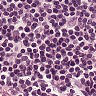
Metastatic tissue present: no